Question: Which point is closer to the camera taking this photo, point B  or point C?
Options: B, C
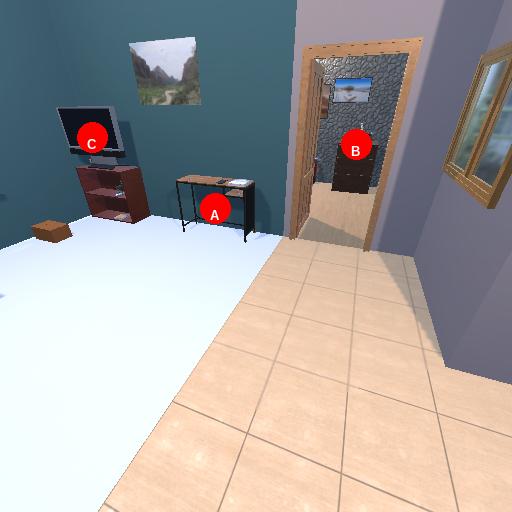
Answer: B